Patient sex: M
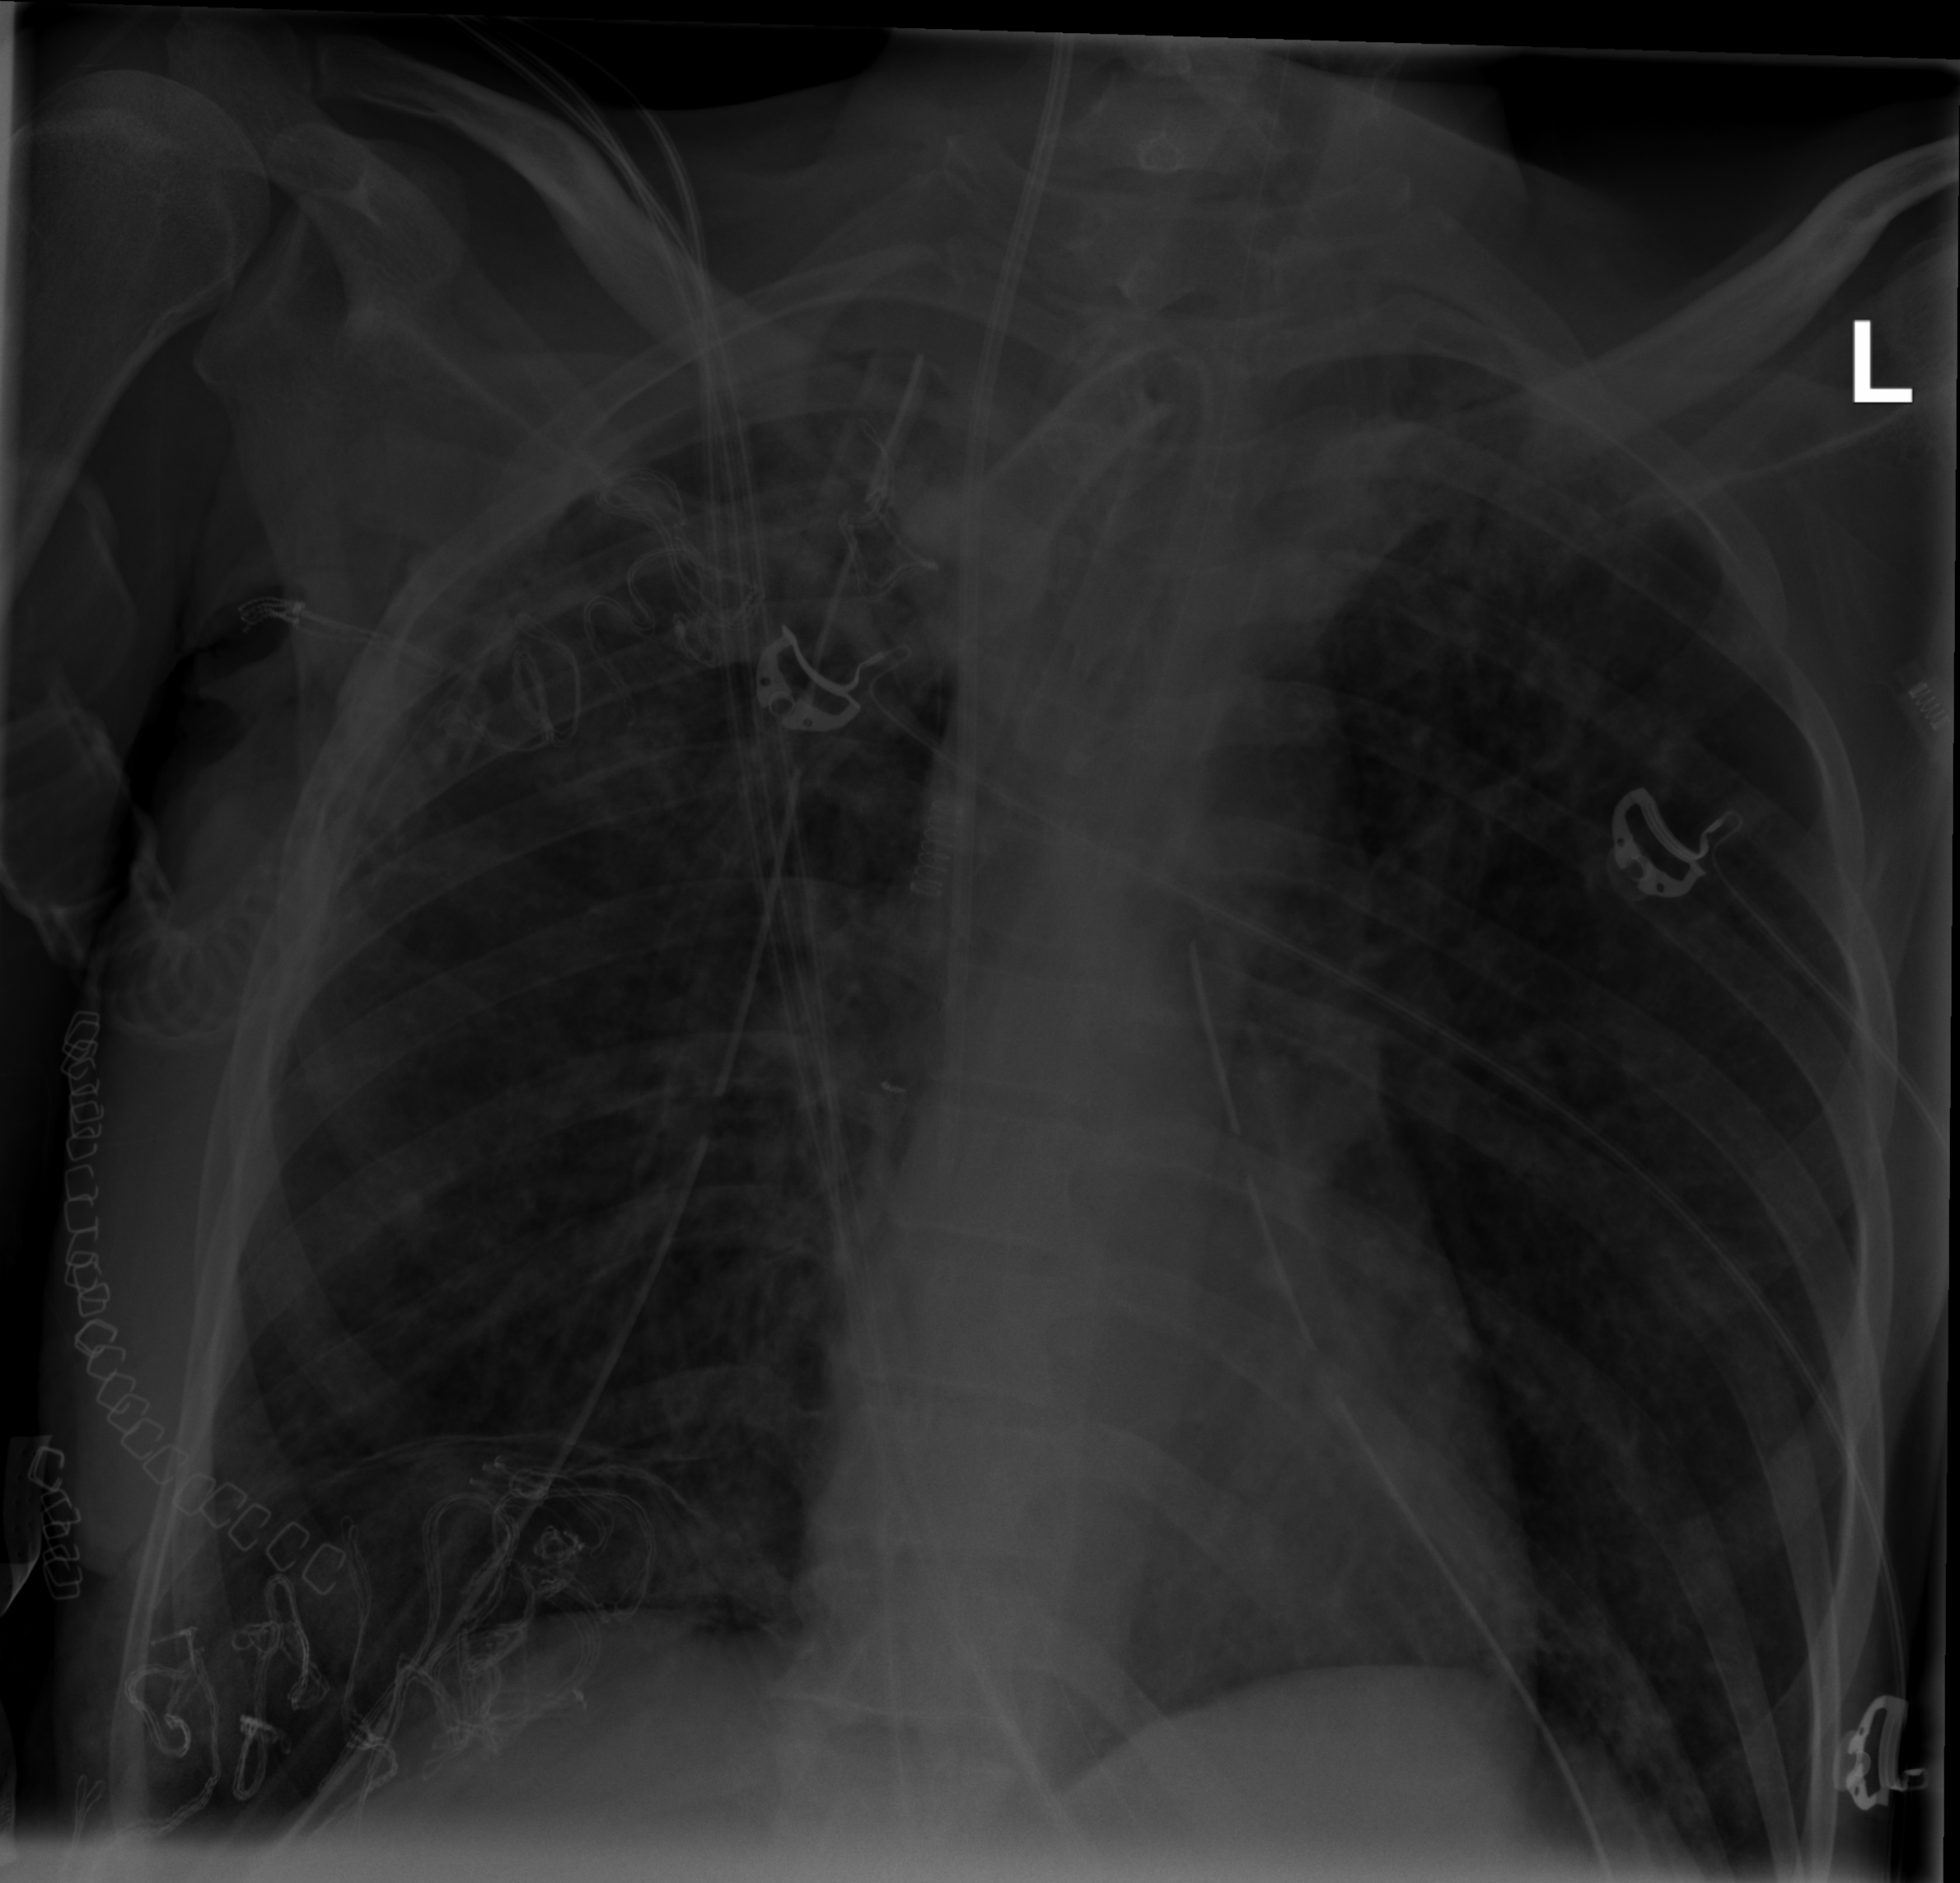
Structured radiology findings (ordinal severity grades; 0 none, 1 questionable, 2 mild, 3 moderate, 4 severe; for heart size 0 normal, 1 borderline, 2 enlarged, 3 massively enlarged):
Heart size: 0
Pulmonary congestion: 0
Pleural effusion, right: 0
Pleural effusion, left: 0
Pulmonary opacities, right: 2
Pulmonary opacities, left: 2
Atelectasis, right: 2
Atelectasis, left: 2